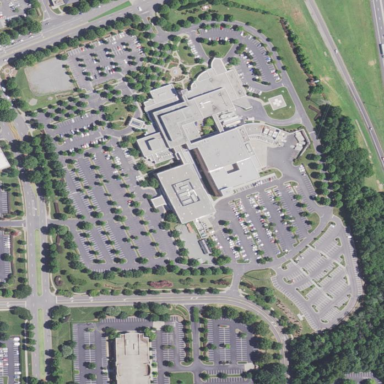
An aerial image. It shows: Healthcare facility identified as hospital.